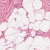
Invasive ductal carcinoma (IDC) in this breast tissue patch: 0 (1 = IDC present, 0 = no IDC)